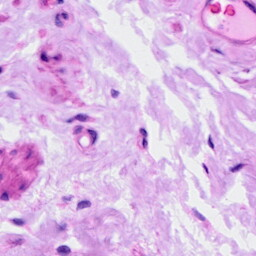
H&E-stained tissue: Ovarian